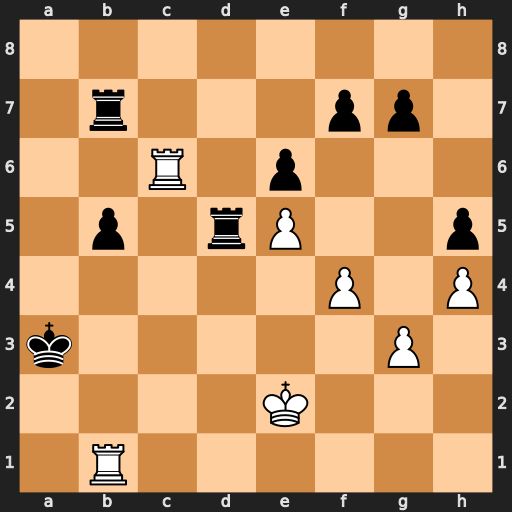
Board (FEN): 8/1r3pp1/2R1p3/1p1rP2p/5P1P/k5P1/4K3/1R6
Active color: w
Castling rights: -
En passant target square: -
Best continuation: Ra6#